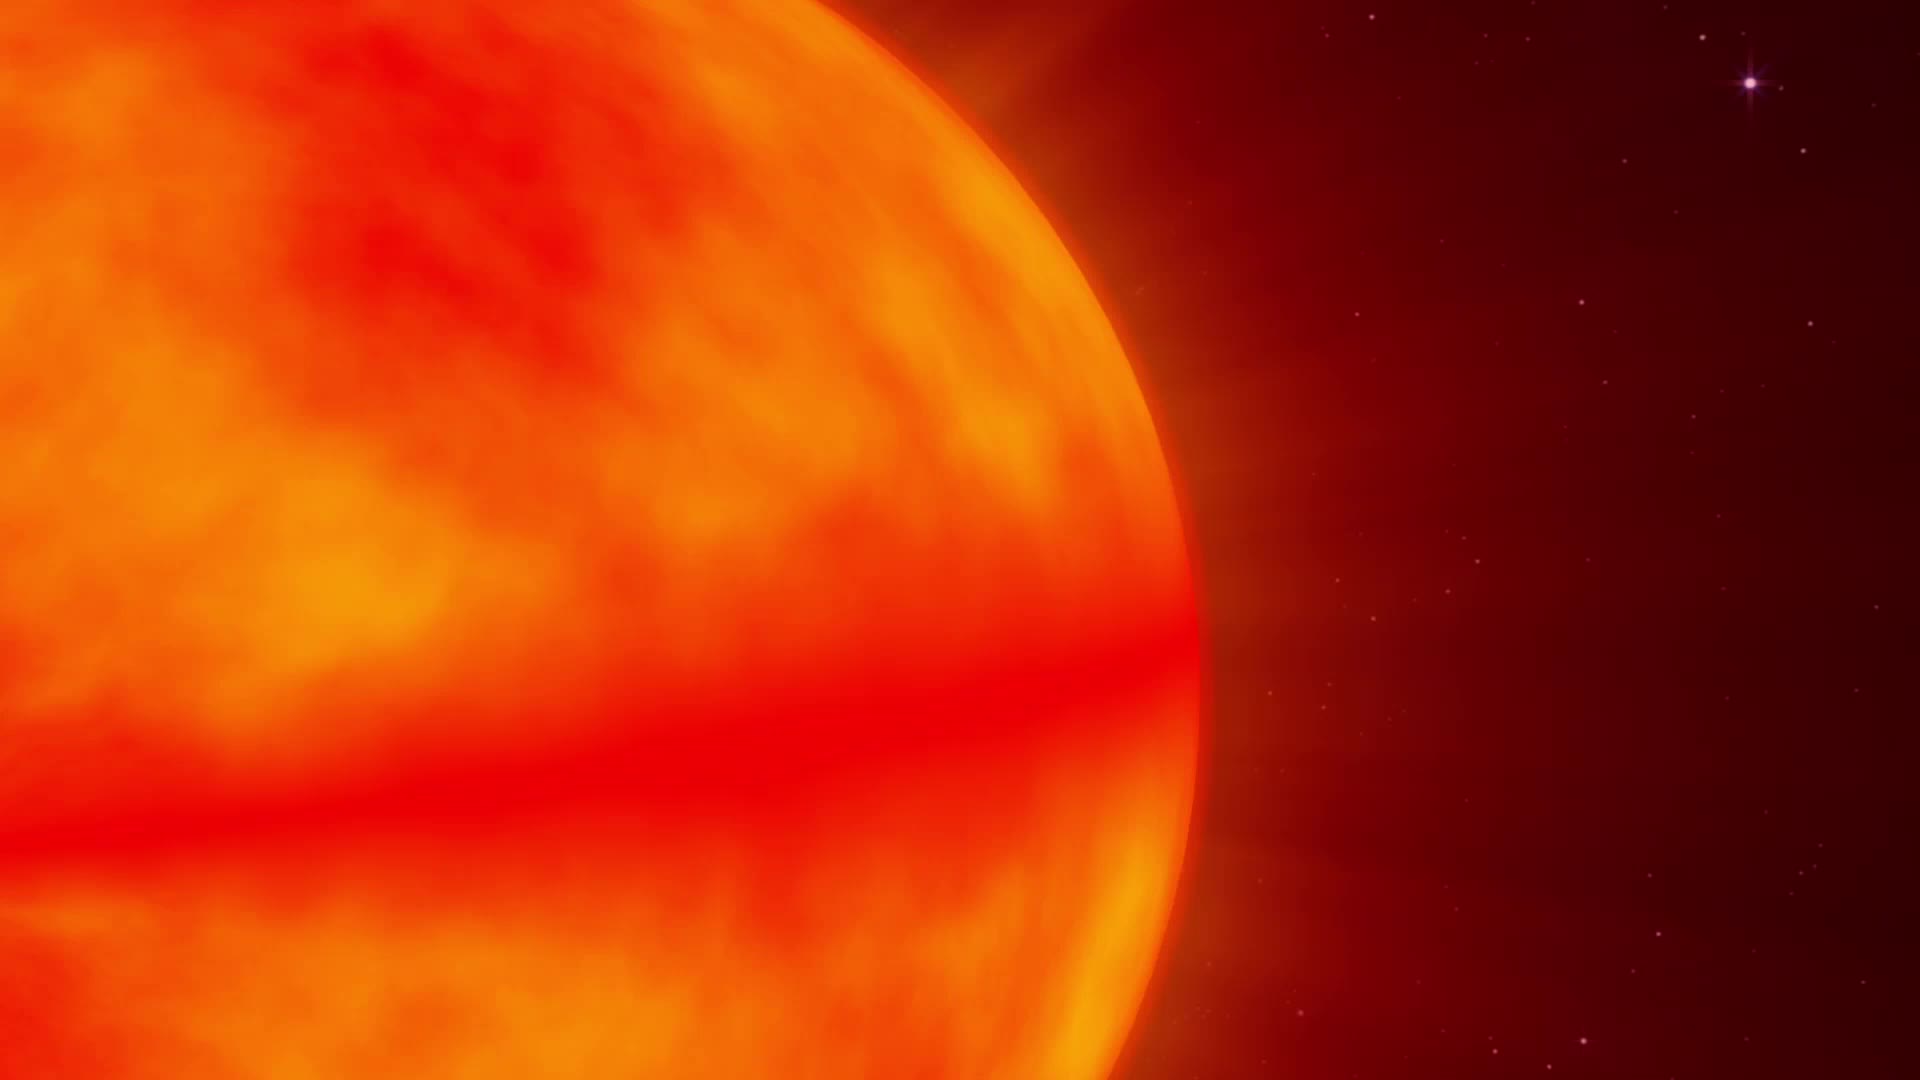
NASA Missions Monitor a Waking Black Hole NASA Missions Monitor a Waking Black Hole